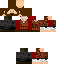
A male human skin with medium skin, wearing brown long hair dressed in a blue hoodie and black pants, featuring a closed mouth.